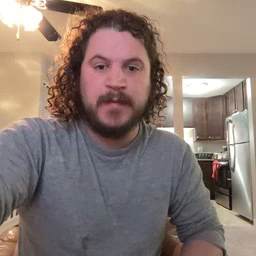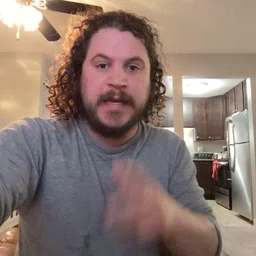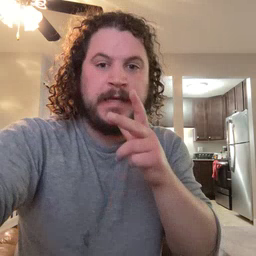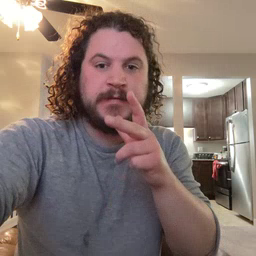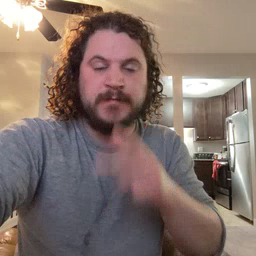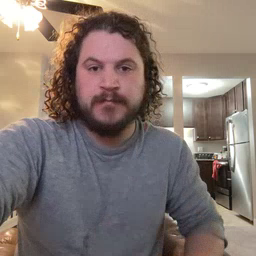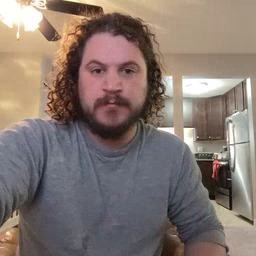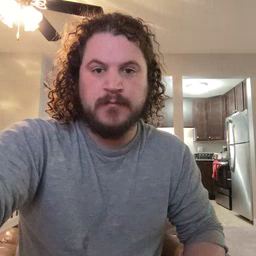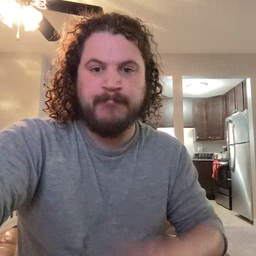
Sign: hen